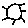
Label: sun